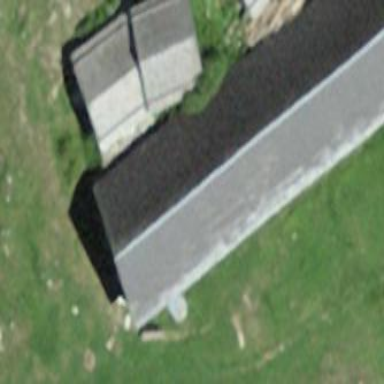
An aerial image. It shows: Farm auxiliary building.